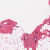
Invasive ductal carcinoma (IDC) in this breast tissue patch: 1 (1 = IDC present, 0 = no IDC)